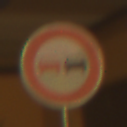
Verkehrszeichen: Ueberholverbot
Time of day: Night
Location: Outdoor (Urban)
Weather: Clear
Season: NotSpecified
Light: Artificial